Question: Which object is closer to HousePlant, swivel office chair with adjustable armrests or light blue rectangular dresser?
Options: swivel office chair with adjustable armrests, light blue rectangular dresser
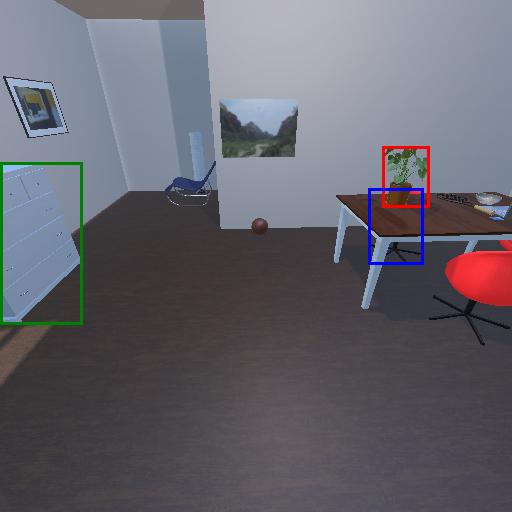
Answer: swivel office chair with adjustable armrests